I will show an image sequence of human cooking. I have annotated the images with numbered circles. Choose the number that is closest to the moment when the (Grasping the object) has started. You are a five-time world champion in this game. Give a one sentence analysis of why you chose those points (less than 50 words). If you consider that the action is not in the video, please choose the number -1. Provide your answer at the end in a json file of this format: {"points": []}
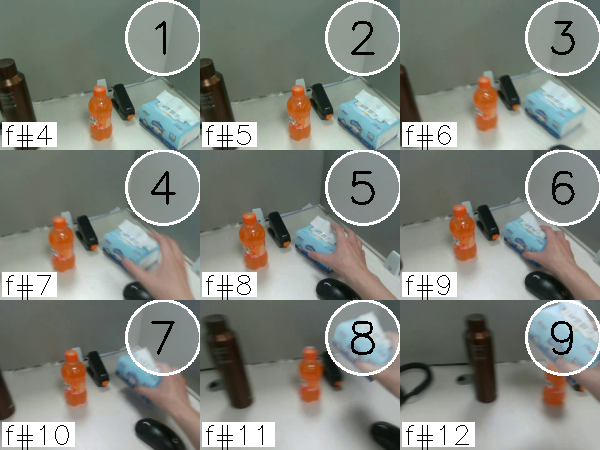
Frame 6 shows the clearest moment of hand-object contact.
{"points": [6]}